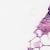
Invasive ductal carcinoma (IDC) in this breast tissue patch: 0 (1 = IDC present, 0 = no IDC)